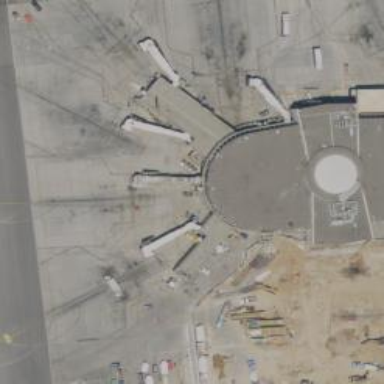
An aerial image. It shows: Airport gate.